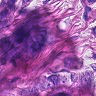
Metastatic tissue present: yes